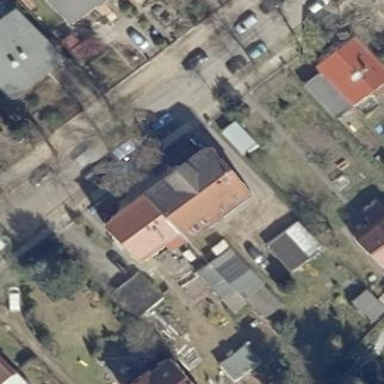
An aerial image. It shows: Detached building with gabled roof.